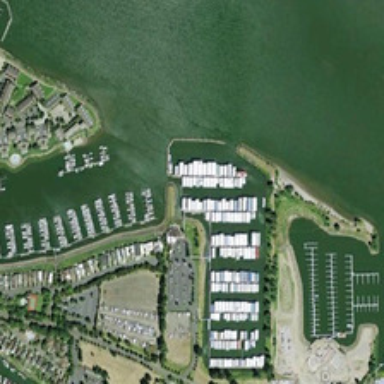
Many boats are in a port near some buildings and green trees .